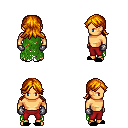
a pixel art fantasy rpg character, male body template, human, tanned skin, green tattered cape, red pants, dark blonde loose hair, metal gloves, black slippers, four views (front, back, left, right), 2x2 character sprite sheet, small pixel art, hard edges, no anti-aliasing